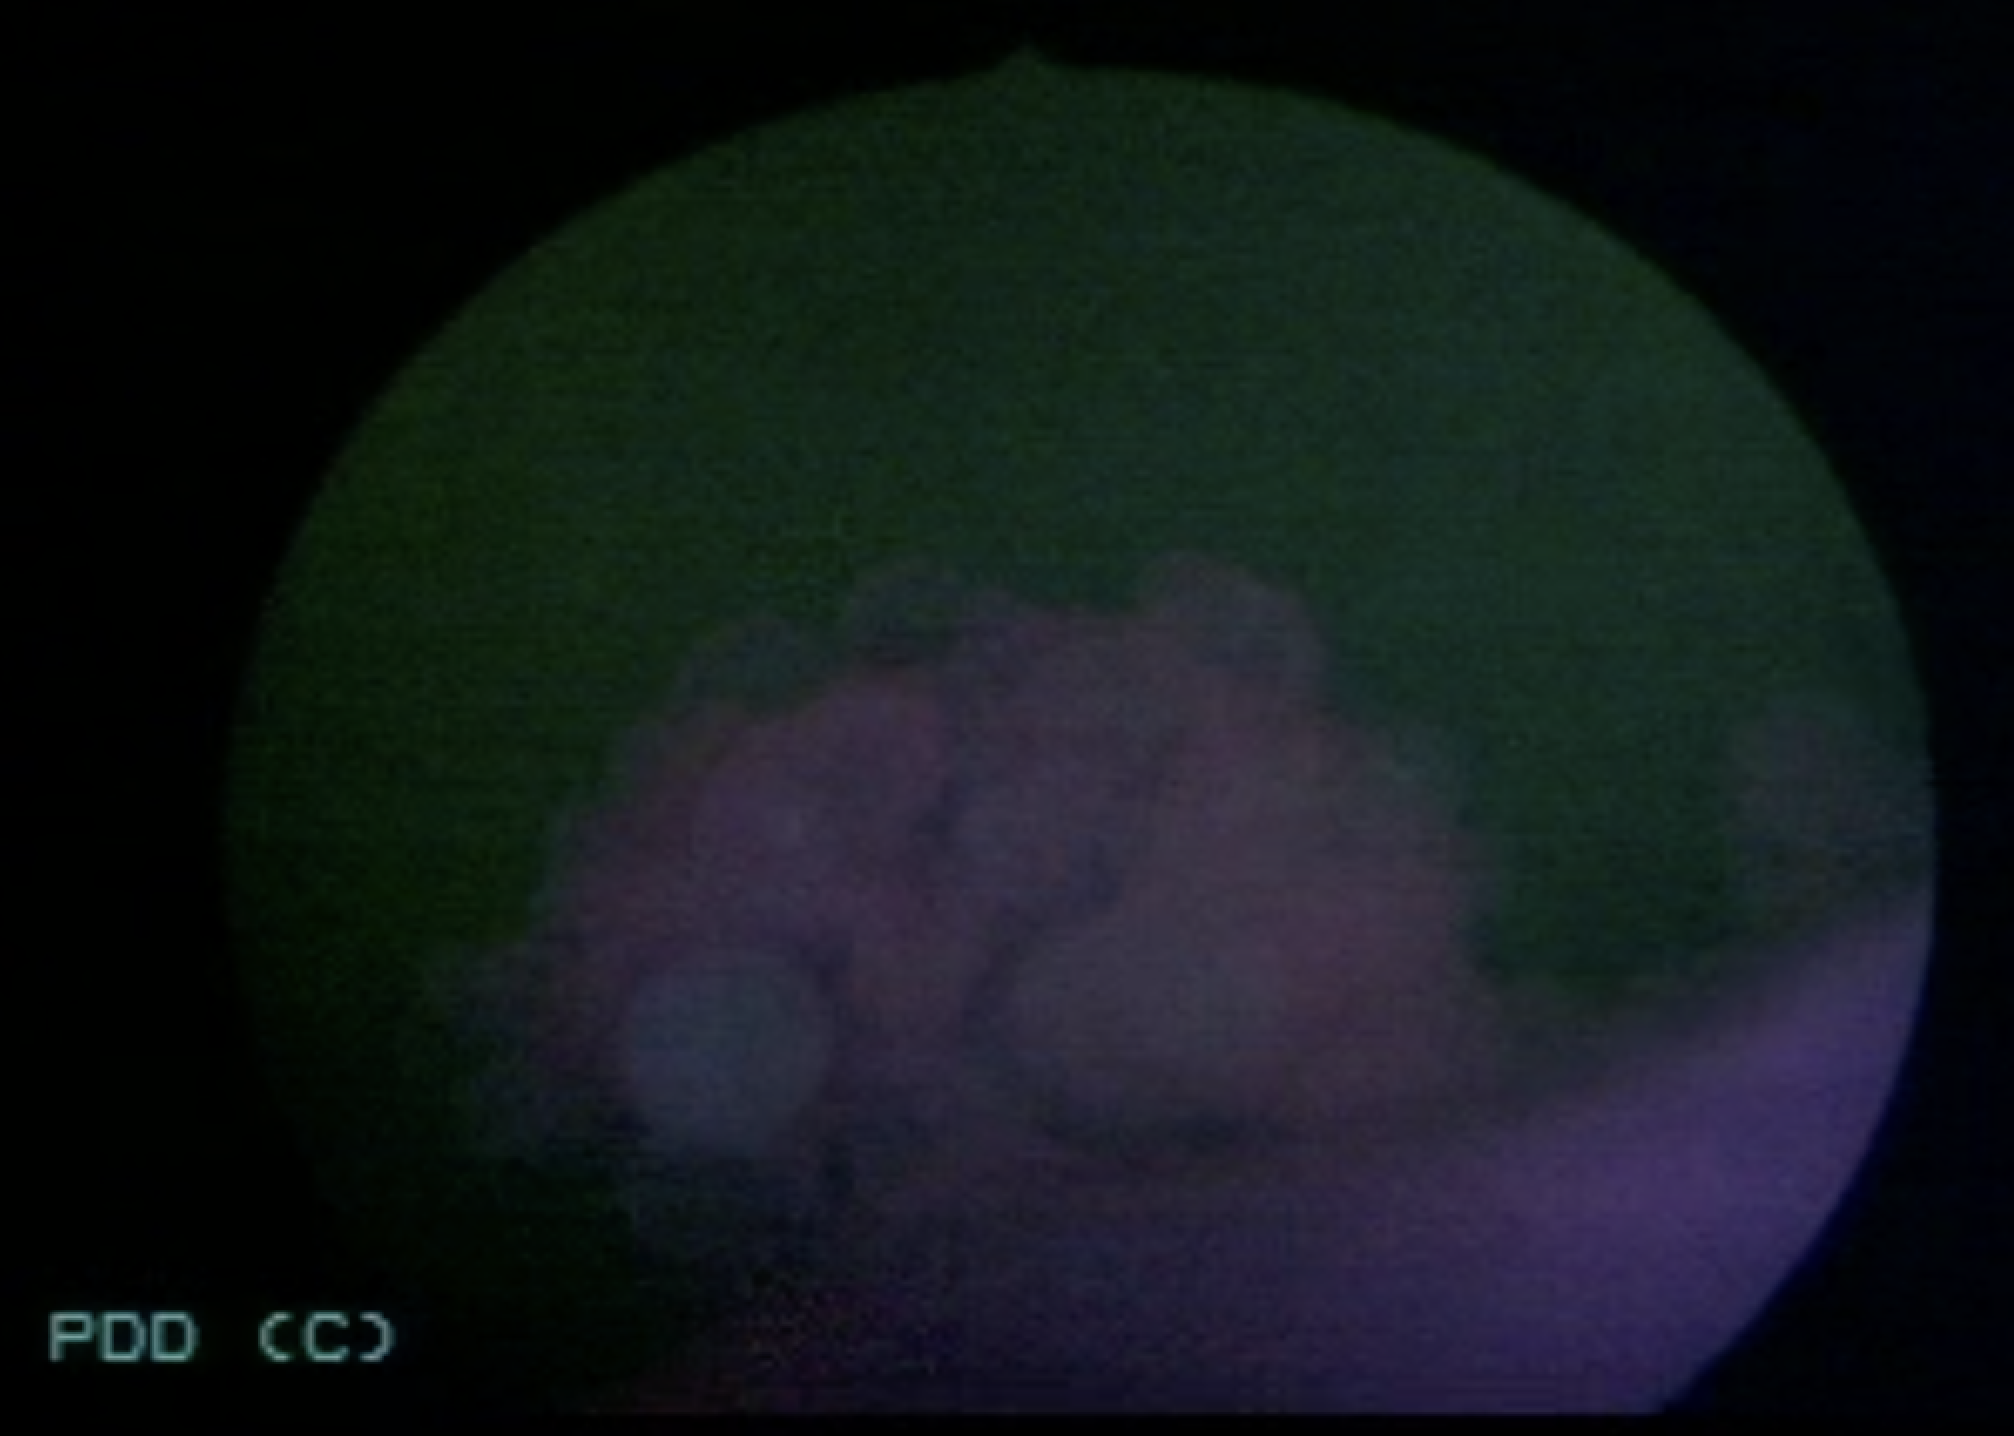
Modality: BLC
Class: Non-malignant
Subclass: UrothelialPapilloma
Lesion: L1
Morphology: Papillary
Bladder cancer association: No